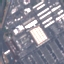
Land use / land cover: Industrial